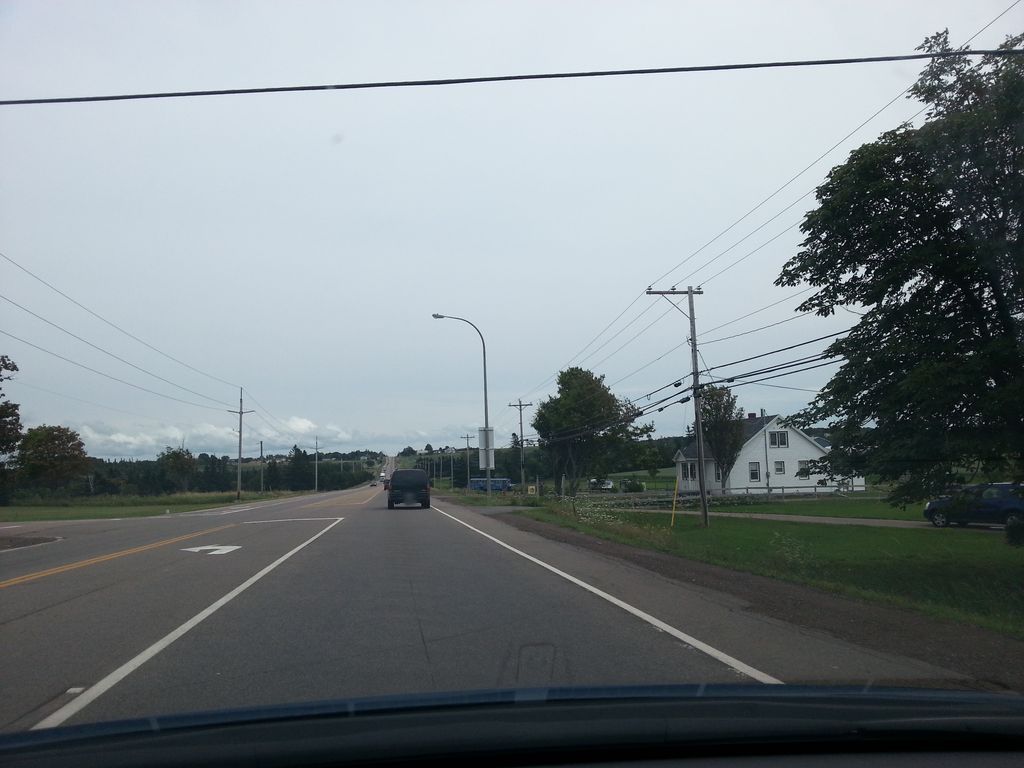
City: charlottetown